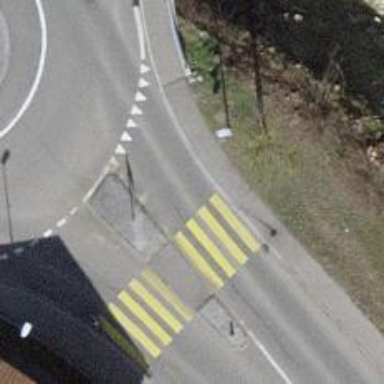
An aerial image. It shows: Asphalt sidewalk along the footway.